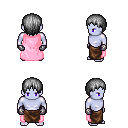
a pixel art fantasy rpg character, male body template, dark elf, purple skin, pink cape, robe skirt, gray plain hairstyle, metal gloves, four views (front, back, left, right), 2x2 character sprite sheet, small pixel art, hard edges, no anti-aliasing